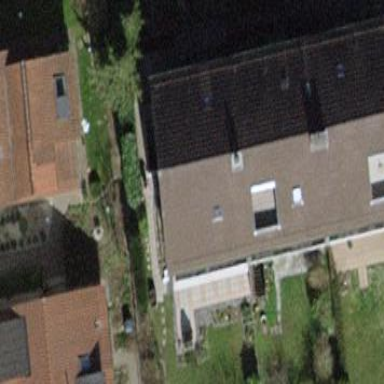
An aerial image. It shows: Building with tiled roof.